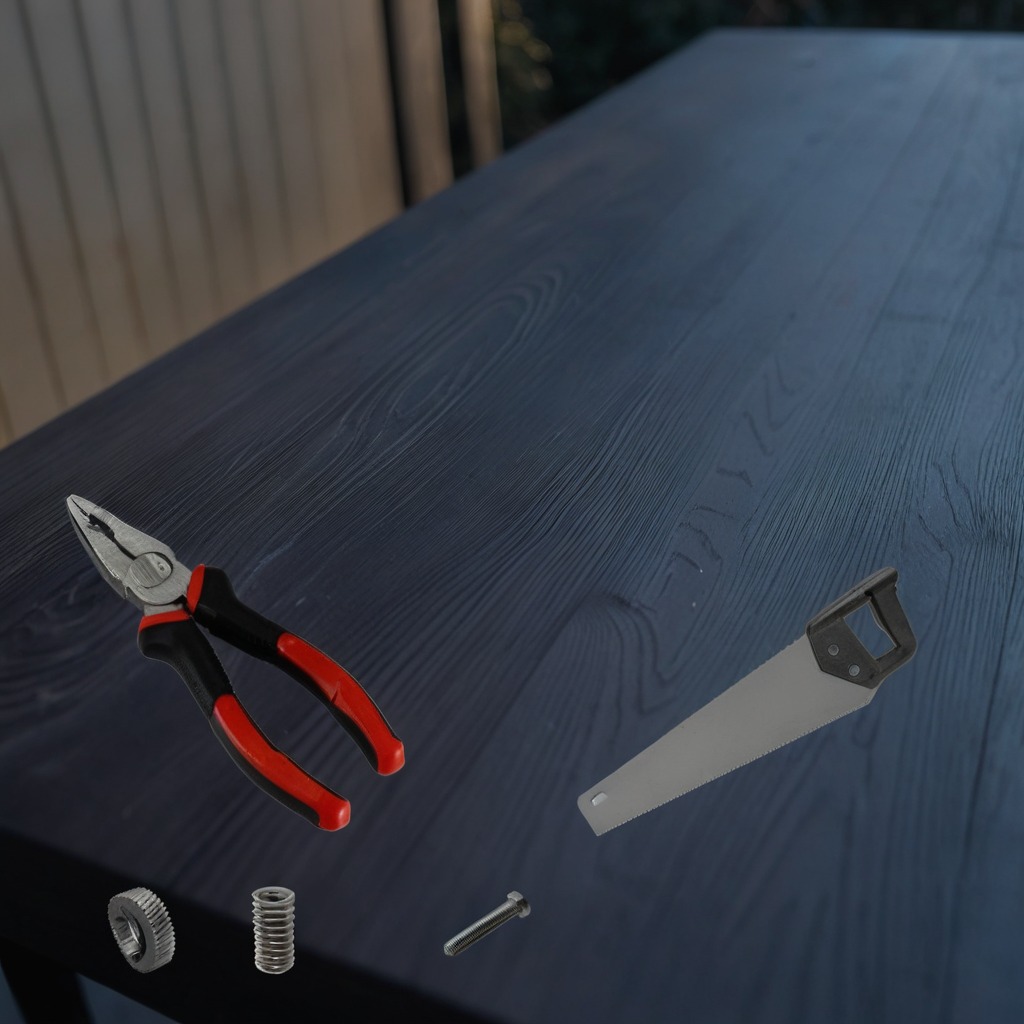
A metal gear with teeth, a metal machine screw, pliers, a coiled metal spring, and a handheld metal saw are lying on the old table in a small garage at twilight.